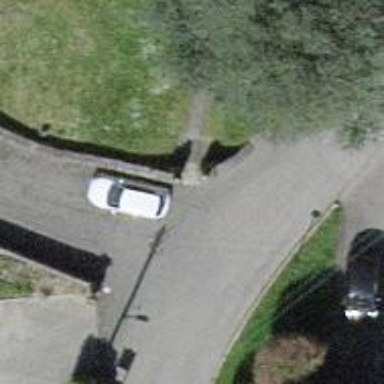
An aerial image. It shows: Set of steps on the road.